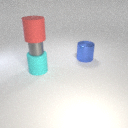
large red rubber cylinder above large cyan rubber cylinder